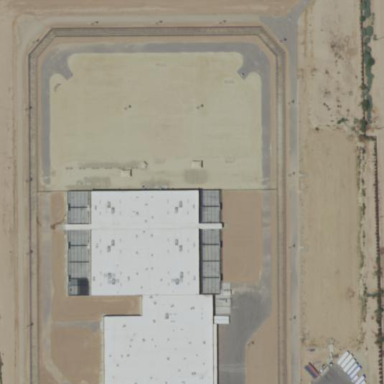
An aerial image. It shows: Prison.